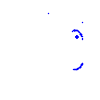
Particle: proton